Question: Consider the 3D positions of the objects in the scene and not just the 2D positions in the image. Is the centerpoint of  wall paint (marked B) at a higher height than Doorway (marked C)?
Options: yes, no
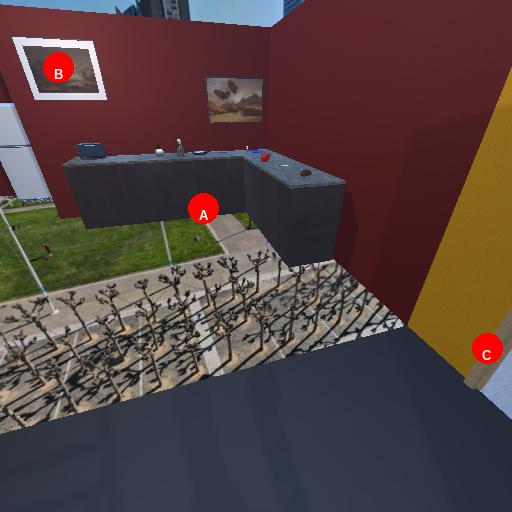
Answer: yes